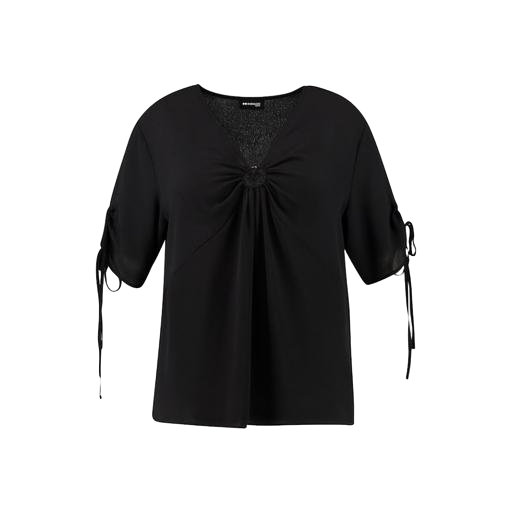
black marquesalmeida knot detail t-shirt, black tie-front top, short-sleeve top only macy, white background